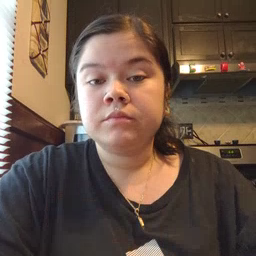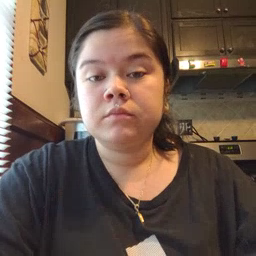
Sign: glasswindow